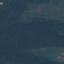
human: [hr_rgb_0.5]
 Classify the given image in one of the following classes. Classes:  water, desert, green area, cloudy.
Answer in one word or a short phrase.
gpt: green area